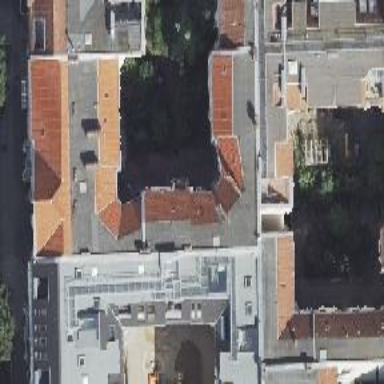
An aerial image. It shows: Stylish apartment building with gambrel roof covered in shingles.